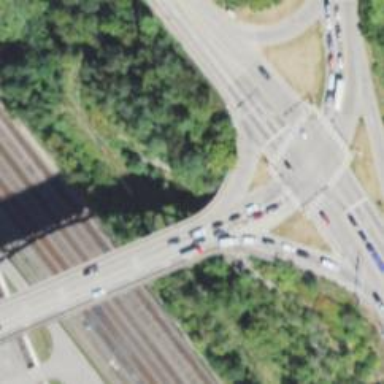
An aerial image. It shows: Trunk link highway bridge.